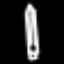
Label: pencil